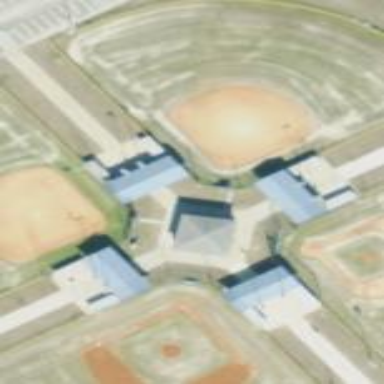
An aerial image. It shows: Baseball pitch for leisure land.